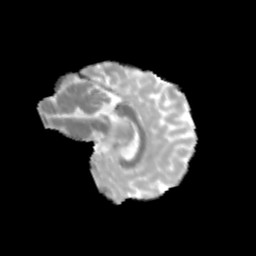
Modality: MD
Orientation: sagittal
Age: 13
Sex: female
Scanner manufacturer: siemens
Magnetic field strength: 3 T
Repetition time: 3.8 s
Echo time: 0.07 s